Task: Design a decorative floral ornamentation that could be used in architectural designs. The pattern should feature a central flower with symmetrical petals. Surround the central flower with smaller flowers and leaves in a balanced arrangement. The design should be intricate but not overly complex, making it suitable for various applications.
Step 1482:
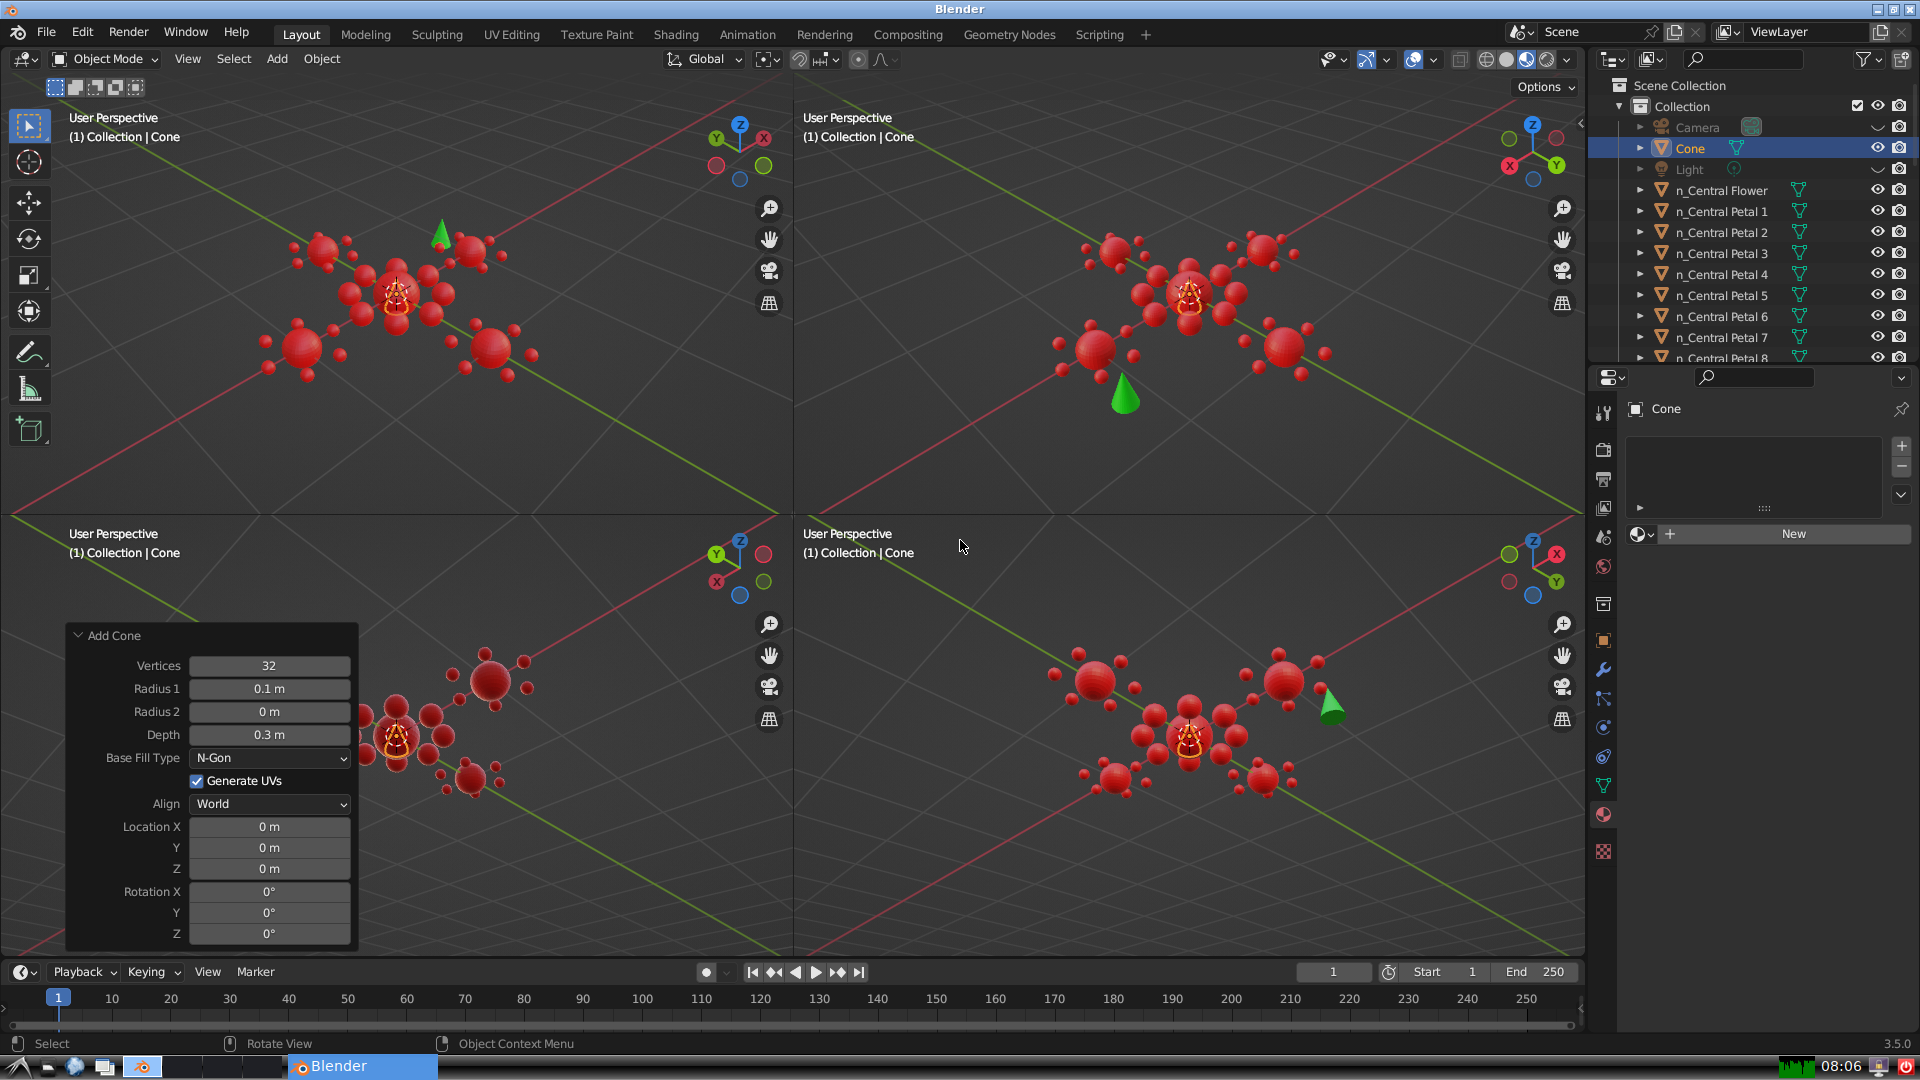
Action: {"key_press": ['Ctrl, Home']}